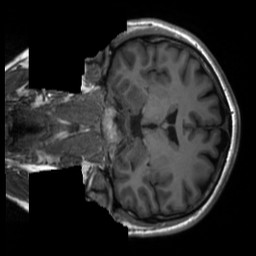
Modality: T1w
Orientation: coronal
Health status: healthy
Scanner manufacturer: siemens
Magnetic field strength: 3 T
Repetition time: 2.3 s
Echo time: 0.00207 s